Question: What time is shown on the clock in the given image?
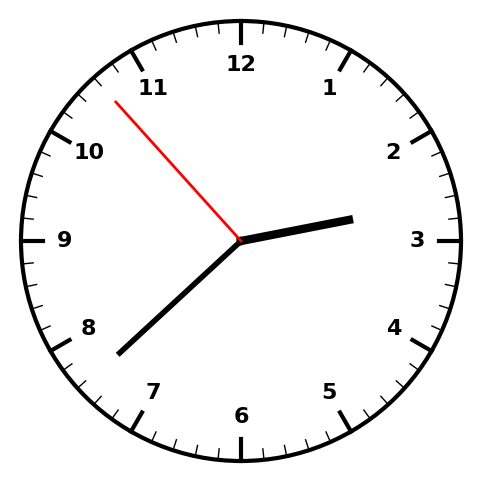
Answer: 02:37:53